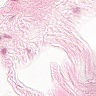
Metastatic tissue present: no